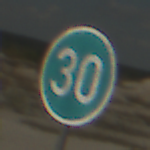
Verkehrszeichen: VorgeschriebeneMindestgeschwindigkeit
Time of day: Midday
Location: Outdoor (Beach)
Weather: PartlyCloudy
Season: NotSpecified
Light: Natural